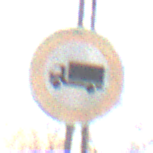
Verkehrszeichen: VerbotFuerKraftfahrzeugeUeberDreiKommaFuenfTonnen
Umgebung: Outdoor, Nature
Tageszeit: MorningAfternoon
Wetter: Clear
Licht: Natural
Jahreszeit: Winter
Kontrast: HighContrast